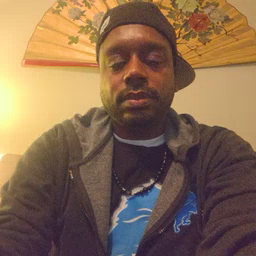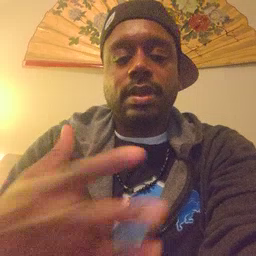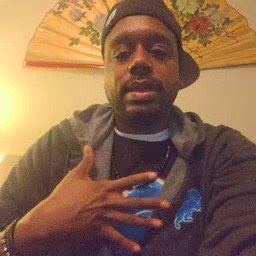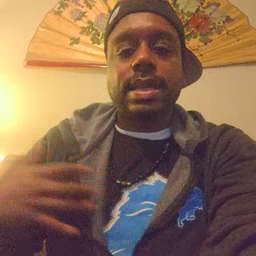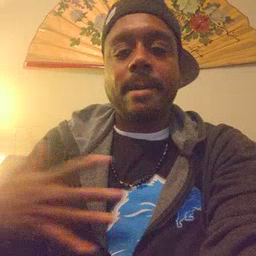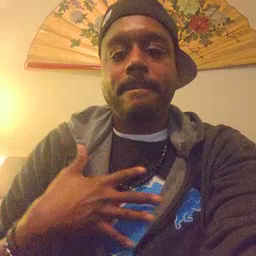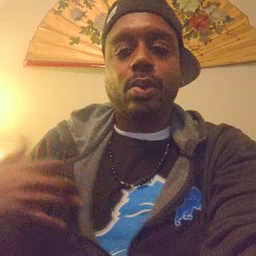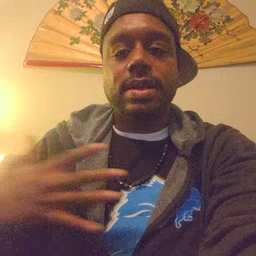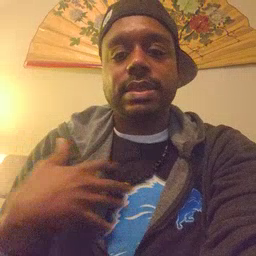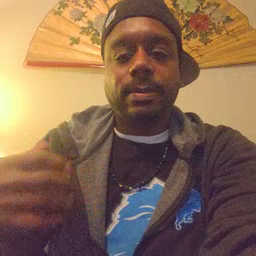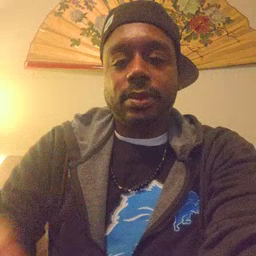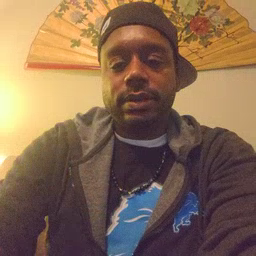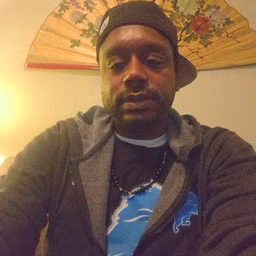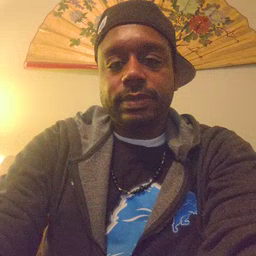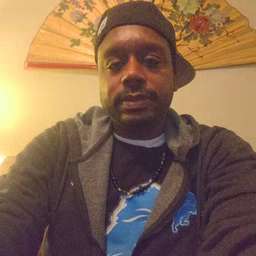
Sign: zebra